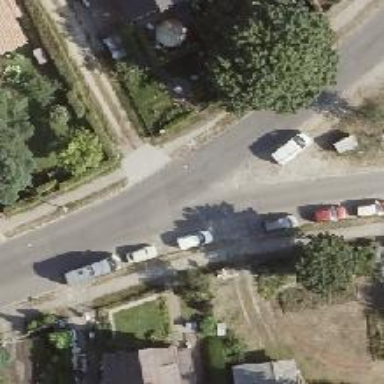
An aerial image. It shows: Residential road with asphalt surface. There is sidewalk on the left side.